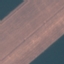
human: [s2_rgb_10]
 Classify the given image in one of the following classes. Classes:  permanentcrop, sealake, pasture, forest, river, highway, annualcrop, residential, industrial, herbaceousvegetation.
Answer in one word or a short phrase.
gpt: AnnualCrop